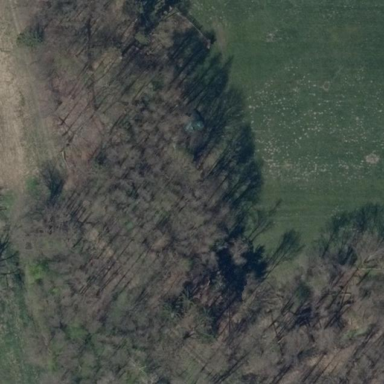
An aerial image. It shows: Deciduous broadleaved woodland.